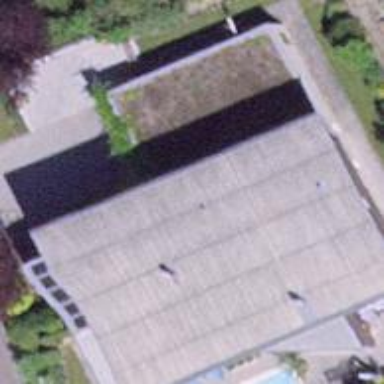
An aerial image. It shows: Garage.